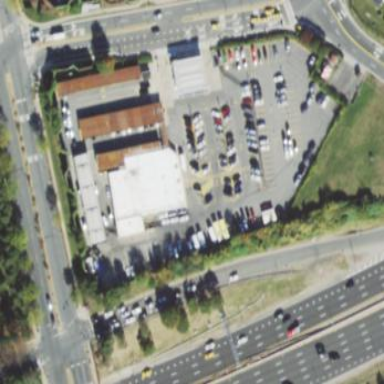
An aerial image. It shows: Car rental facility.